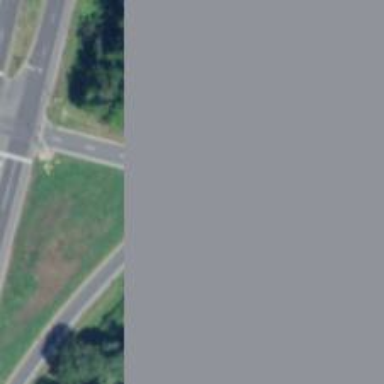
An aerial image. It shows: Road with "give way" sign.